Question: Can we call MVC jsonresult in any simple html project through jquery. I mean can we use MVC projects as api and consume all jsonresult method in html project.

I just want to call above jsonresult in any html page i know i have ti use jquery to serialize the data. but it will not come.
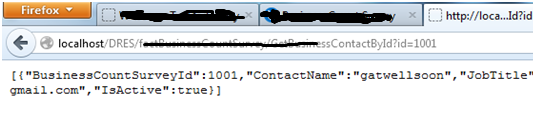
Answer: Yes, it is possible to load a json result in any simple html project through jquery or javascript by using inside your js functions.
- 'jQuery.getJSON()''$(document).ready(function(){ })'- <URL>